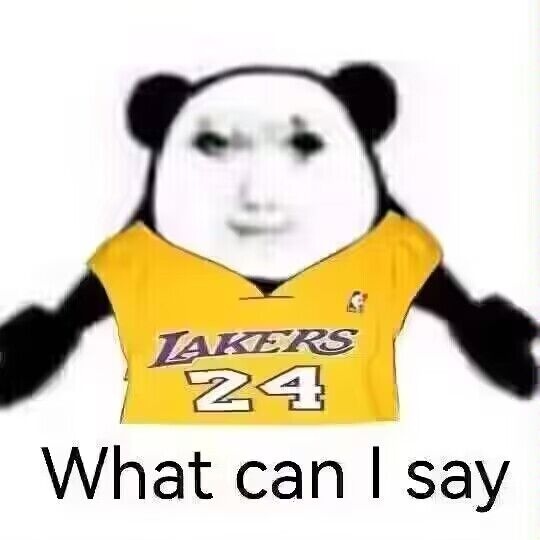
Label: long